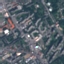
Land use / land cover class: Residential